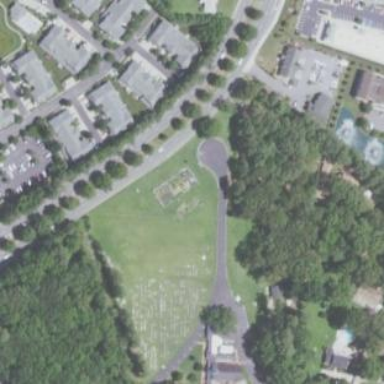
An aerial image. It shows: Cemetery.